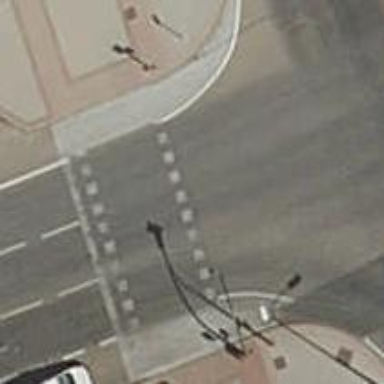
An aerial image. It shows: Road crossing with traffic signals.